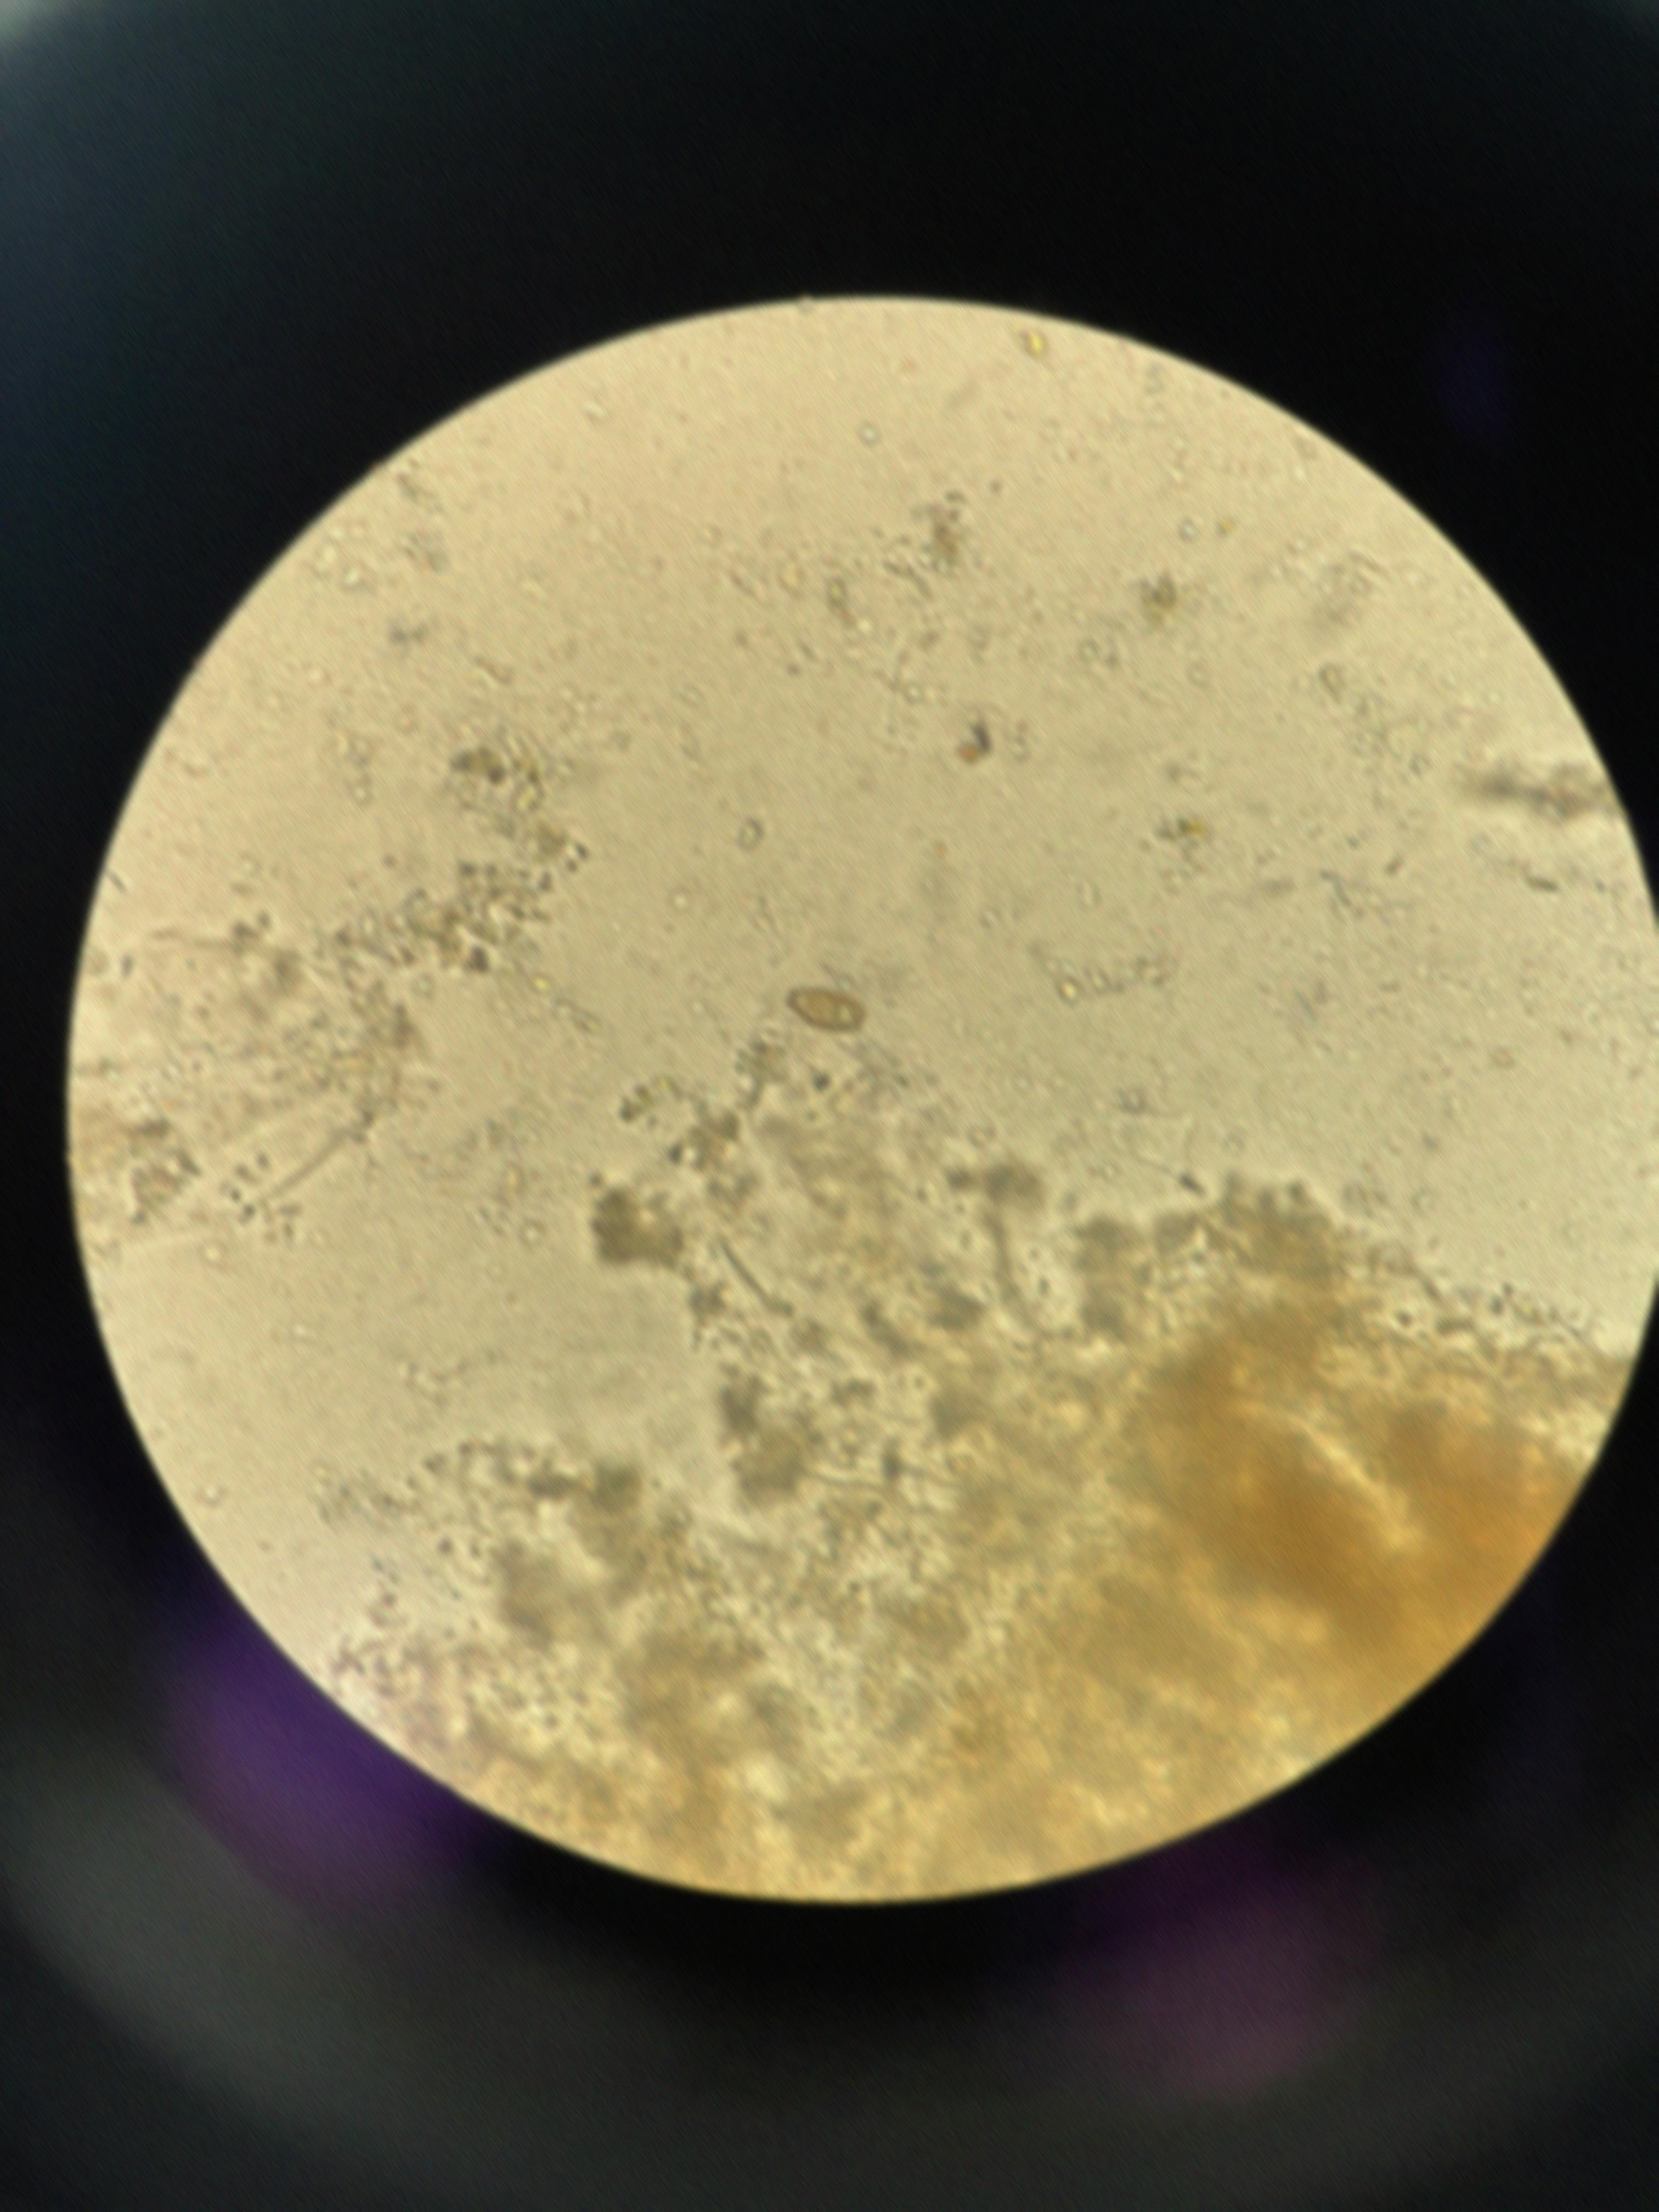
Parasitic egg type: Opisthorchis viverrine